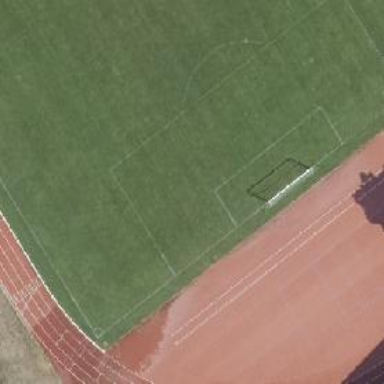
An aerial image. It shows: Multi-sport track on leisure land.